Field crop: maize
Growth stage: 2
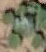
Species: chenopodium